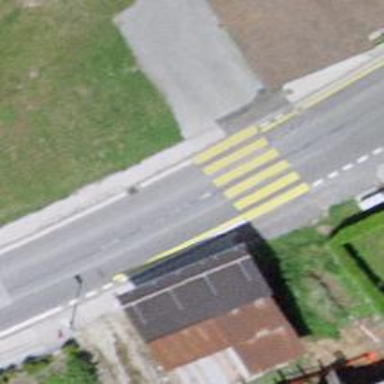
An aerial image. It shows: Uncontrolled zebra crossing on the road.